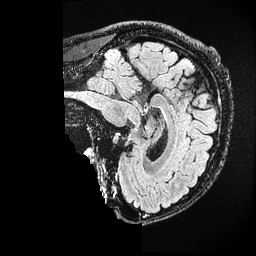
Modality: FLAIR
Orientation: sagittal
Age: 35
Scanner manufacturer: ge
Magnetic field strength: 3 T
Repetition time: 4.802 s
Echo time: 0.1162 s